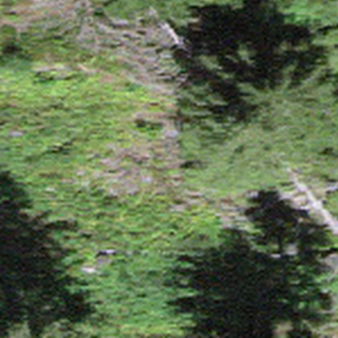
Label: other